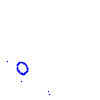
Particle: proton